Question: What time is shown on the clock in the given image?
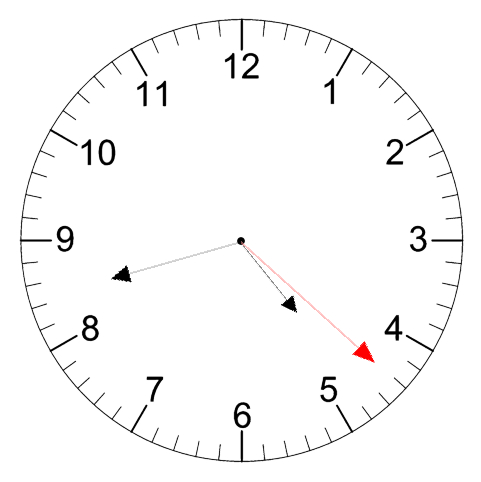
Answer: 04:42:22